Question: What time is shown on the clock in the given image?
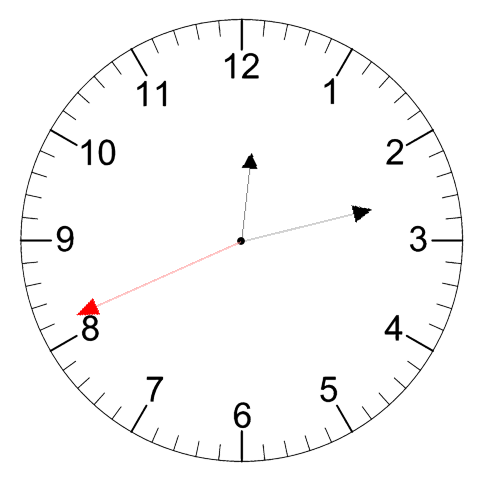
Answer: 12:12:41